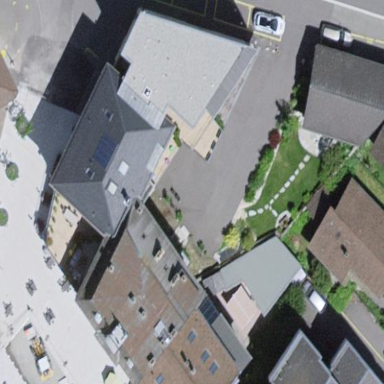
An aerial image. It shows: Part of building.